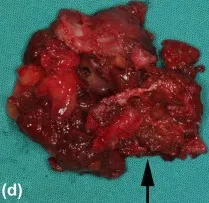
(d) Depicts the neoplasm (black arrow) and damaged mandibular condyle (white arrow).
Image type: medical_photograph (other_medical_photograph)